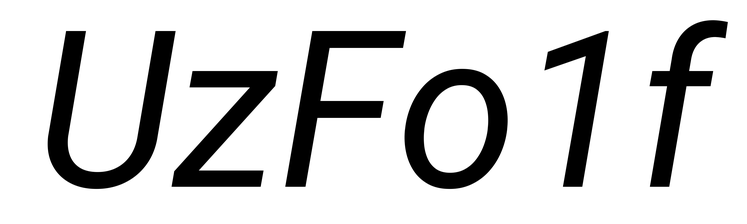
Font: Roboto-Italic_Italic